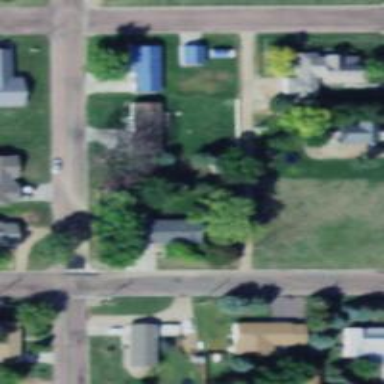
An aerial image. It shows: Alley classified as service road.